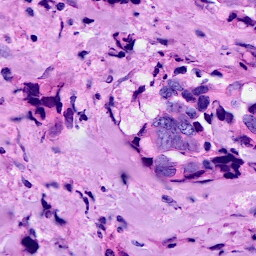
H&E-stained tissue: Breast